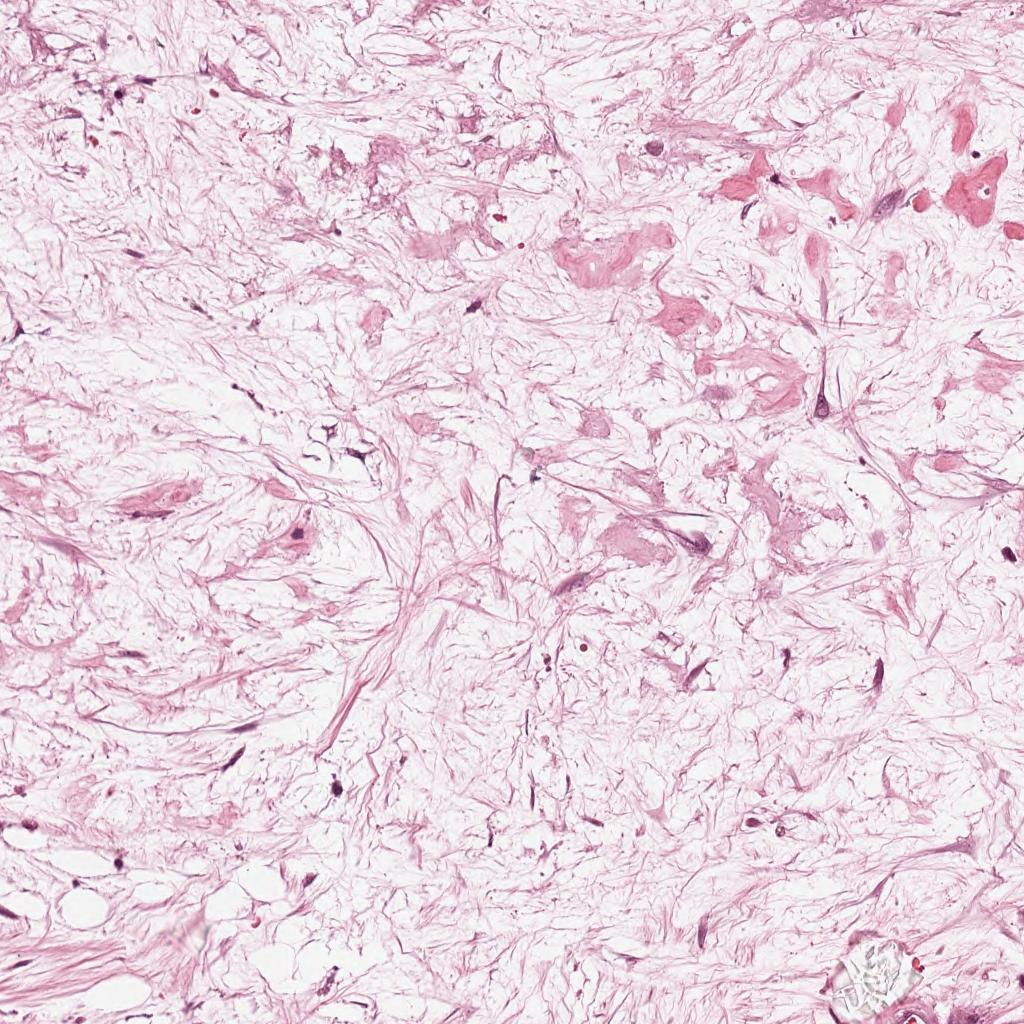
Label: Non-Viable-Tumor